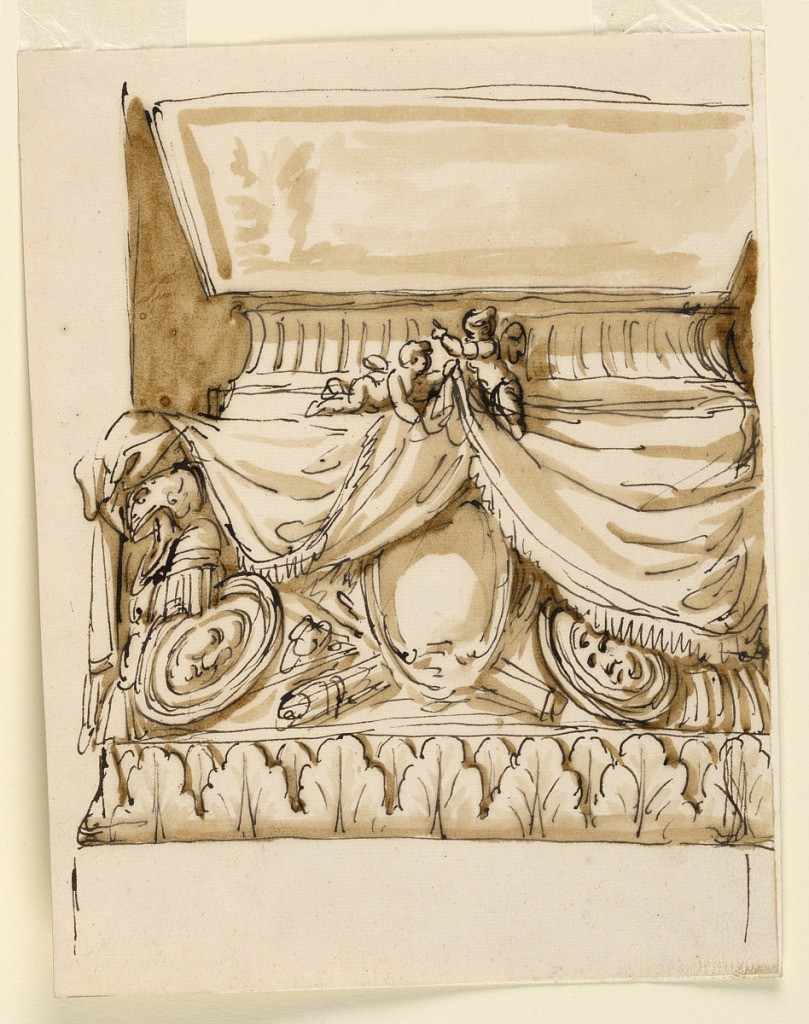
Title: Monument
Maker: Giuseppe Barberi, Italian, 1746–1809
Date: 1780–1800
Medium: Pen and brown ink, brush and brown wash on off-white laid paper, lined
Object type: Drawing
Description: A pedestal hags below a band, with a double row of leaves. In front of its upper part is a trophy of arms. At left two putti with a cloth. Above stands a sarcophagus with trapezoidal sides. The upper part is not shown.